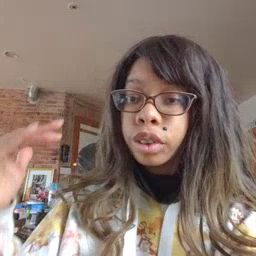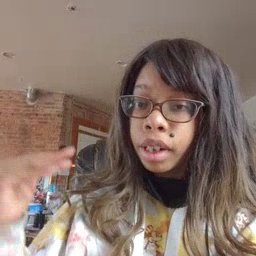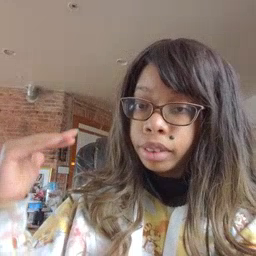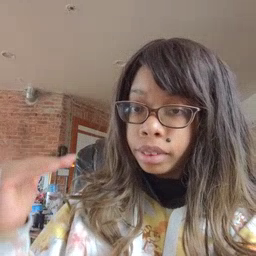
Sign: child